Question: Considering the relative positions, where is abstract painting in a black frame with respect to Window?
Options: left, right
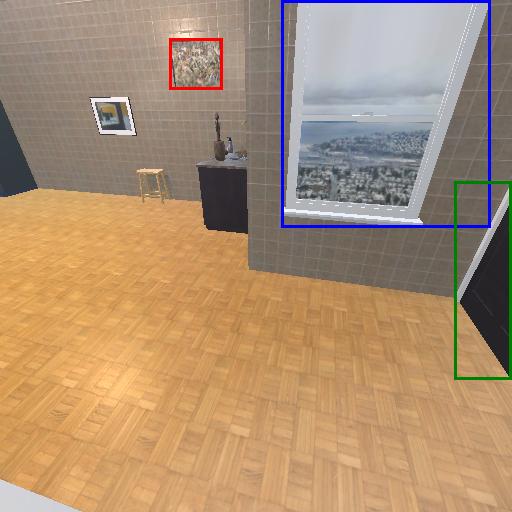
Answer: left